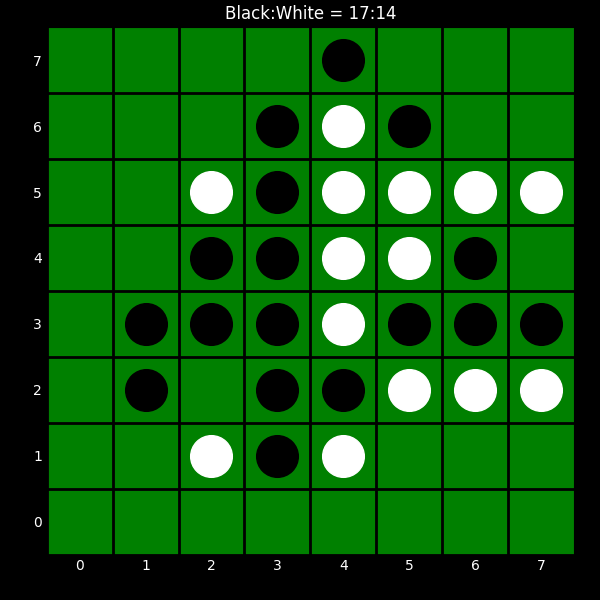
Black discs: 17
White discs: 14